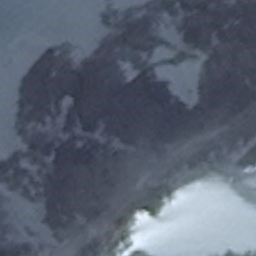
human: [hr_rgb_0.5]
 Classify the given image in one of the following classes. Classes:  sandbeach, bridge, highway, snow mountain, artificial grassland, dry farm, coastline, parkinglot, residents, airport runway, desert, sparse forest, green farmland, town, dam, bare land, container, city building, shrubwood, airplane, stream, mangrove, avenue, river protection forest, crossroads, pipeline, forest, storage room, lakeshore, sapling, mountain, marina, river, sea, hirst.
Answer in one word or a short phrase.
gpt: snow mountain